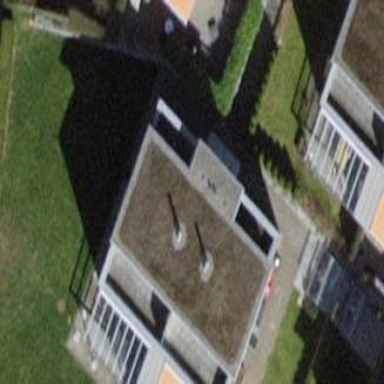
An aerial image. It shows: Flat-roofed building.